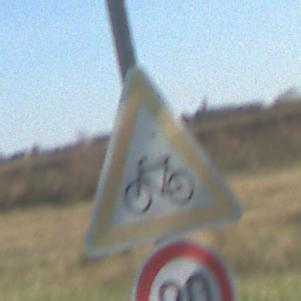
Verkehrszeichen: RadverkehrRechts
Zusatzzeichen unten: Geschwindigkeit80
Umgebung: Outdoor, Nature
Tageszeit: MorningAfternoon
Wetter: Clear
Licht: Natural
Jahreszeit: Autumn
Kontrast: HighContrast